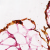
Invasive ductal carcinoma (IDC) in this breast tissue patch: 0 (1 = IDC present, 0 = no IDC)